Question: I'm trying to create this type of graph in Delphi XE5 with teechart lite:

So I have points (x1,y1),(x2,y2), ....,(xk,yk).
Points (x1,y1), (x2,y2) form line piece no. 1.
The second line piece is (x3,y3), (x4,y4) and so on. Note that (x2,y2) is different than (x3,y3) they are not the same point.
With the tee chart lite is it possible to create such a graph in XE5?
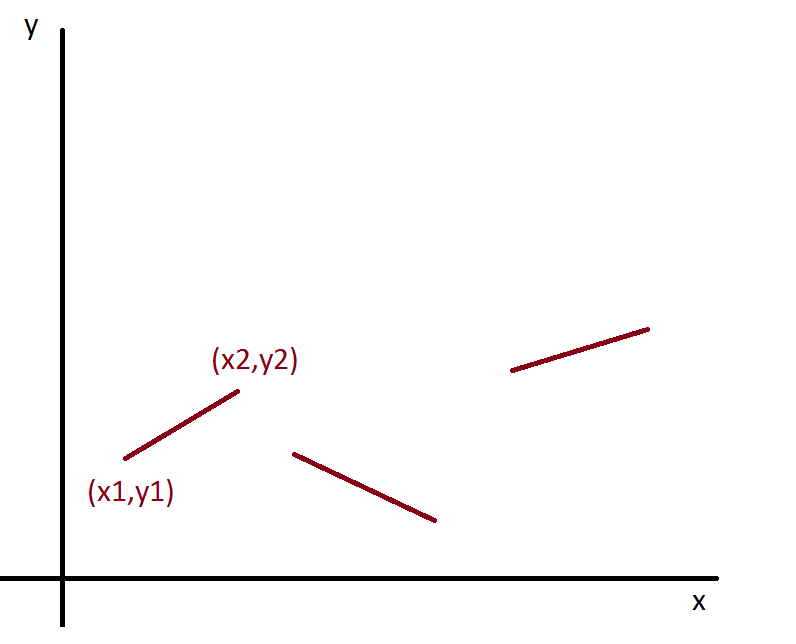
Answer: There are different options to do this with TeeChart.
- You can add a null point after each segment so the lines in your series won't be connected. Ie:'''
uses Series;
procedure TForm1.FormCreate(Sender: TObject);
procedure AddSegment(Series: TChartSeries; X0, Y0, X1, Y1: Double);
begin
Series.AddXY(X0, Y0);
Series.AddXY(X1, Y1);
Series.AddNullXY(X1, Y1);
end;
var fastLine1: TFastLineSeries;
begin
Chart1.View3D:=false;
fastLine1:=Chart1.AddSeries(TFastLineSeries) as TFastLineSeries;
fastLine1.TreatNulls:=tnDontPaint;
AddSegment(fastLine1, 0, 1, 1, 2);
AddSegment(fastLine1, 2, 1, 3, 0);
AddSegment(fastLine1, 4, 2, 5, 3);
end;
'''
- . You can have a series for each segment. Ie:'''
uses Series;
procedure TForm1.FormCreate(Sender: TObject);
procedure AddSegment(Chart: TChart; X0, Y0, X1, Y1: Double);
begin
with Chart.AddSeries(TFastLineSeries) do
begin
AddXY(X0, Y0);
AddXY(X1, Y1);
Color:=Chart[0].Color;
end;
end;
begin
Chart1.View3D:=false;
AddSegment(Chart1, 0, 1, 1, 2);
AddSegment(Chart1, 2, 1, 3, 0);
AddSegment(Chart1, 4, 2, 5, 3);
end;
'''
- This tool allows you to draw line segments directly with the mouse, or add them by code. Ie:'''
uses Series, TeeTools;
procedure TForm1.FormCreate(Sender: TObject);
procedure AddSegment(tool: TDrawLineTool; X0, Y0, X1, Y1: Double);
begin
tool.Lines.AddLine(X0, Y0, X1, Y1);
end;
var drawLineTool1: TDrawLineTool;
begin
Chart1.View3D:=false;
Chart1.Axes.Bottom.SetMinMax(0, 5);
Chart1.Axes.Left.SetMinMax(0, 3);
Chart1.AddSeries(TFastLineSeries);
drawLineTool1:=Chart1.Tools.Add(TDrawLineTool) as TDrawLineTool;
AddSegment(drawLineTool1, 0, 1, 1, 2);
AddSegment(drawLineTool1, 2, 1, 3, 0);
AddSegment(drawLineTool1, 4, 2, 5, 3);
end;
'''